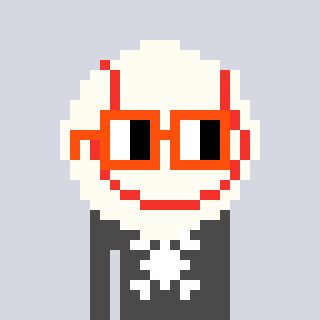
a pixel art character with square orange glasses, a baseball ball-shaped head and a grayscale-colored body on a cool background